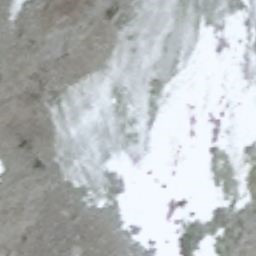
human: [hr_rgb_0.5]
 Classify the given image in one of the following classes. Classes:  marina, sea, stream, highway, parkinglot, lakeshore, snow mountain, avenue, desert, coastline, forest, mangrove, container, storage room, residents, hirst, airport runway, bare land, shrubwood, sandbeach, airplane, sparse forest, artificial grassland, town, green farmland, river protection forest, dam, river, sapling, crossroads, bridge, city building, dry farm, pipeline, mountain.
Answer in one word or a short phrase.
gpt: snow mountain